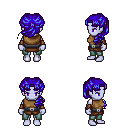
a pixel art fantasy rpg character, female body template, dark elf, purple skin, leather chest armor, teal pants, blue princess hairstyle, cloth bracers, four views (front, back, left, right), 2x2 character sprite sheet, small pixel art, hard edges, no anti-aliasing